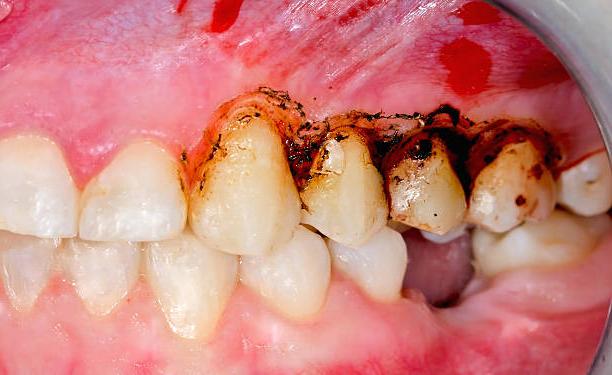
Condition: Gingivitis